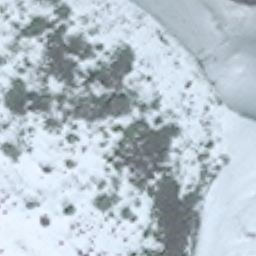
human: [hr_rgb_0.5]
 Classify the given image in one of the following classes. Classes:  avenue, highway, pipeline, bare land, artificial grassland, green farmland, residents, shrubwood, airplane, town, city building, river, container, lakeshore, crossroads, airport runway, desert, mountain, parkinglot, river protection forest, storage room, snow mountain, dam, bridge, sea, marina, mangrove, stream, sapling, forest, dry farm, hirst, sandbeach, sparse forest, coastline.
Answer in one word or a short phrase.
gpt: snow mountain